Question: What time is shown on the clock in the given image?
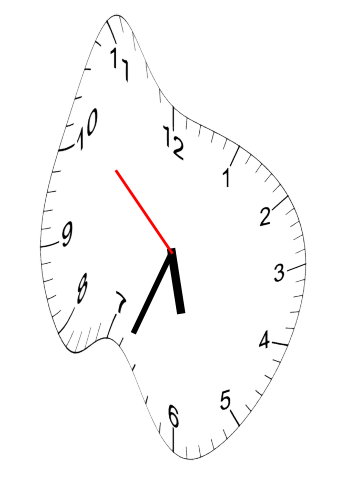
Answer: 05:33:52